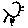
Label: sun